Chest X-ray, AP view. Patient: 53 years old, sex M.
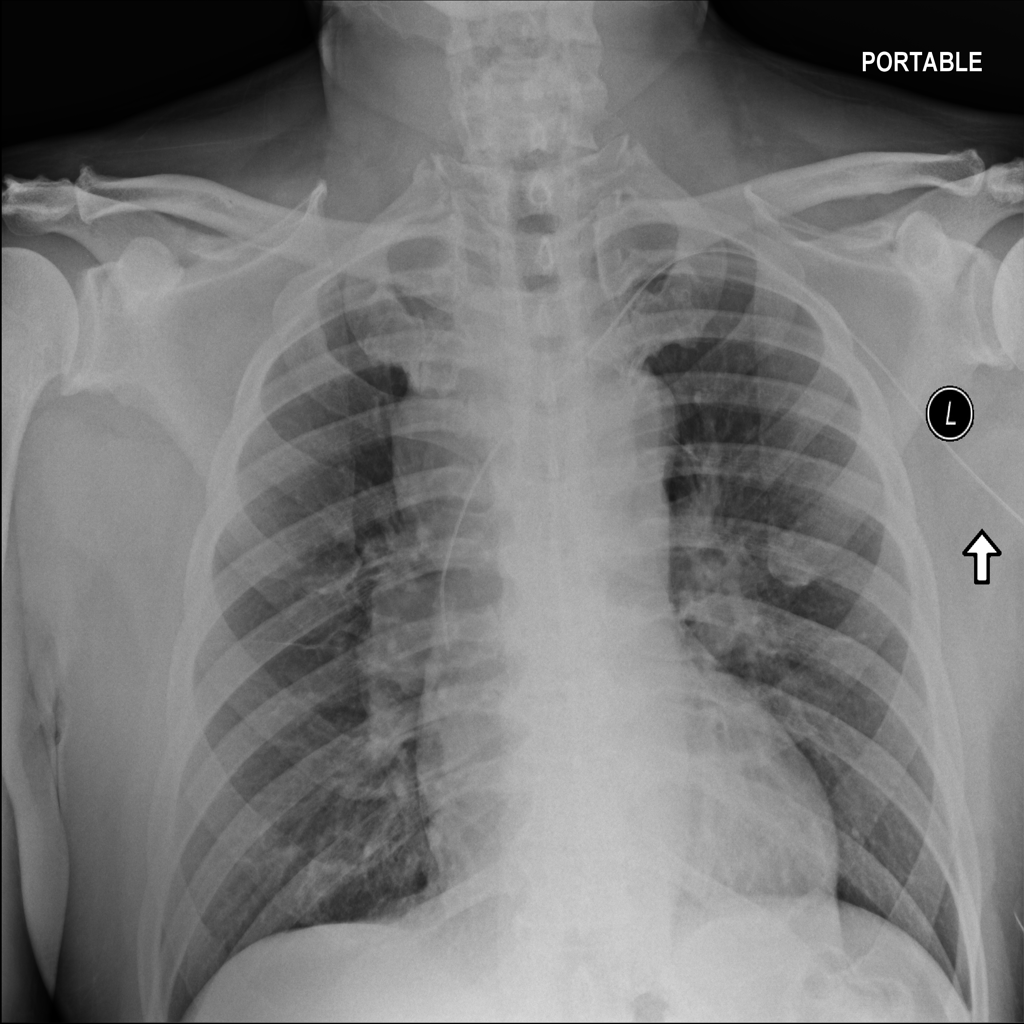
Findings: No Finding